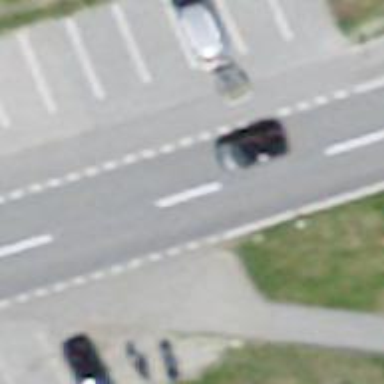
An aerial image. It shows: Zebra crossing on the road.